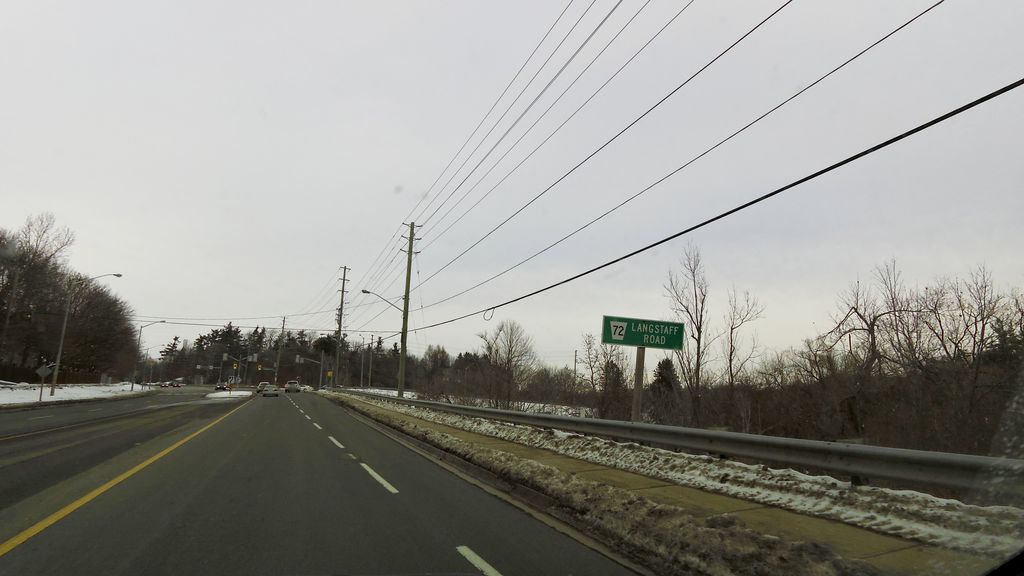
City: toronto